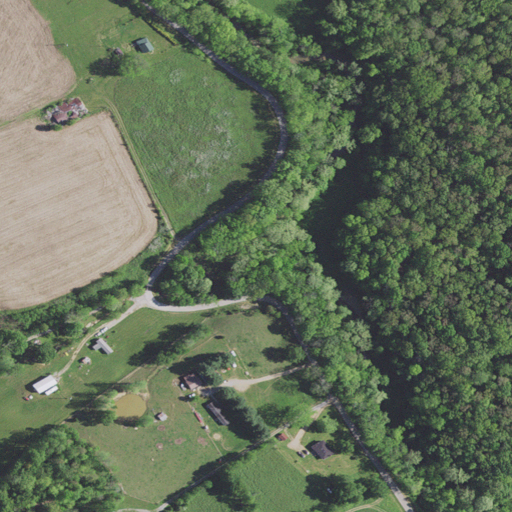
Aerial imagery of valley in Kentucky named Sulphur Springs Hollow containing deciduous forest, pasture, open development, mixed forest, and grassland